Question: How might one be able to get the list of autosuggestions for a given search from Bing Search API like in the screen capture below? This doesn't seem to be among the results provided by choices of '[Web|Image|Video|News|SpellingSuggestion|RelatedSearch]'. Alternatively, does Google provide this?
As background, Bing can be queried via REST API using a query string, such as this URL (note it requires a developer key for basic auth). One can change the 'Web' keyword to get other results, but I'd really like to get the suggestions specifically:
<URL>
<URL>

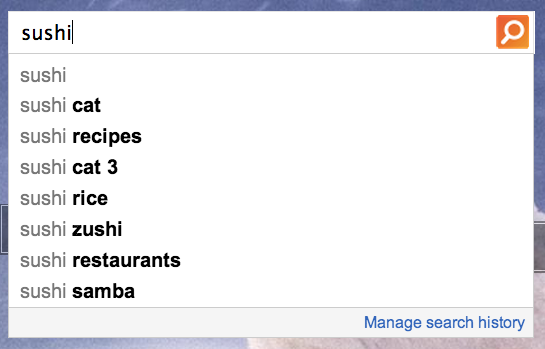
Answer: There is an api route directly to the Bing suggestion list. Interestingly, this is separate from the developer API list. Currently the link is
'api.bing.com/osjson.aspx?query=[URI encoded search term here]'